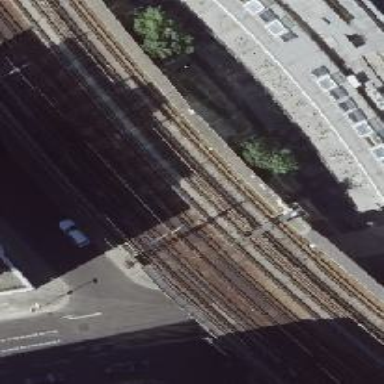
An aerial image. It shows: Viaduct bridge carrying electrified light rail. The railway is built with ballastless technology.